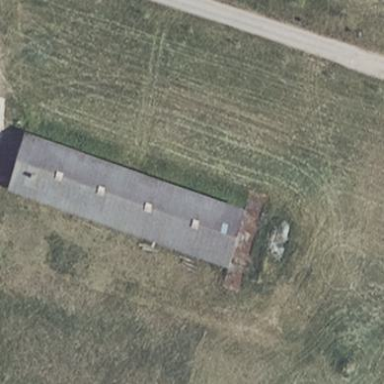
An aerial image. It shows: Shed building.